Field crop: maize
Growth stage: 2
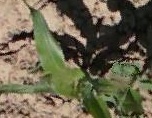
Species: maize